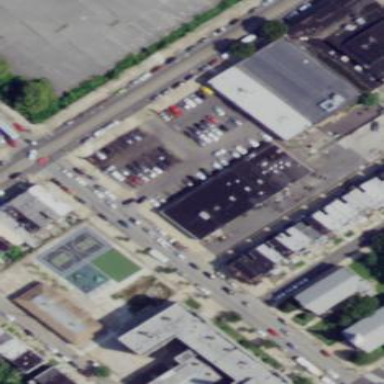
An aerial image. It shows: Retail building.